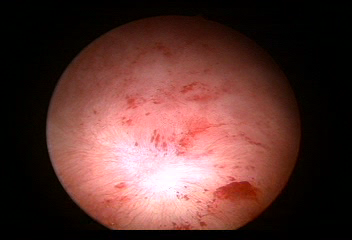
Modality: WLC
Class: Normal mucosa
Bladder cancer association: No